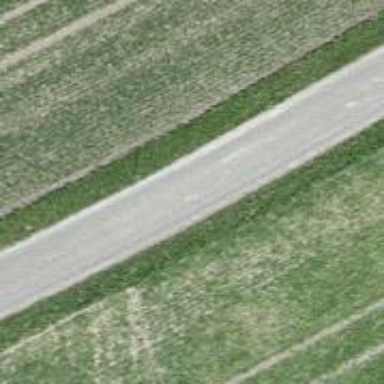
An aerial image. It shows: Unclassified road with asphalt surface.